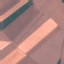
Label: AnnualCrop